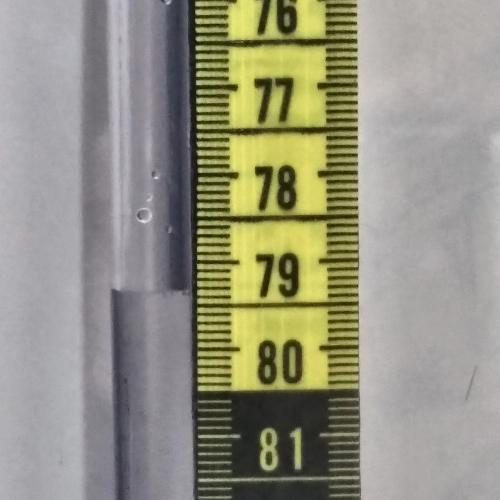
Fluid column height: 79.8 cm